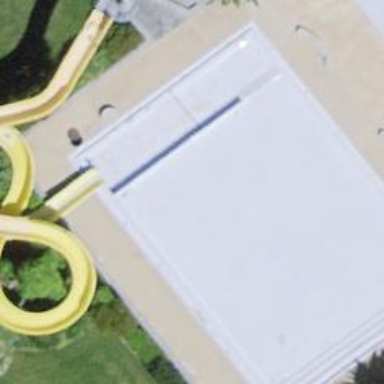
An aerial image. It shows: Swimming pool located in leisure land.